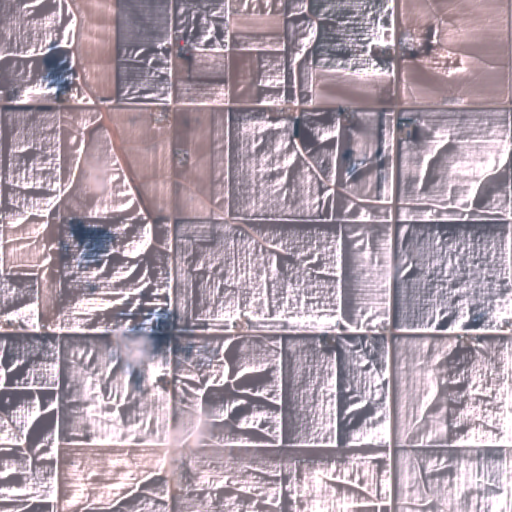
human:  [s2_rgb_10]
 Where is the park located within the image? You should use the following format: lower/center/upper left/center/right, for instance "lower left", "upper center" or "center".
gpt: The park is located in the center left of the image.
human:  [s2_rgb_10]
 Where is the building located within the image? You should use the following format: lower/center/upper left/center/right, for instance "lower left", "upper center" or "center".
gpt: There is no building in the image.